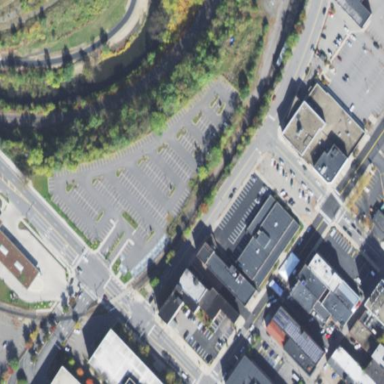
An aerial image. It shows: Surface parking lot with asphalt. It is park and ride facility.